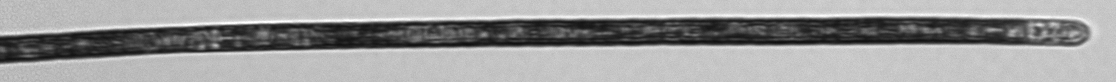
Label: Trichodesmium